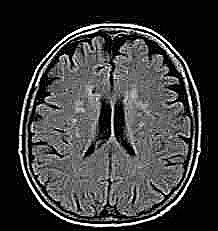
Label: notumor